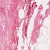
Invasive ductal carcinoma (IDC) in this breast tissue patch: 0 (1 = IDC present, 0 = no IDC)